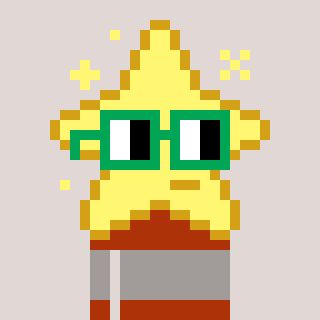
a pixel art character with square green glasses, a star-shaped head and a hotbrown-colored body on a warm background